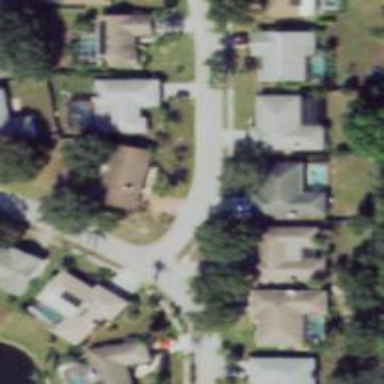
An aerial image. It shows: Residential road.